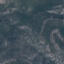
Land use / land cover class: HerbaceousVegetation